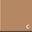
Piece: xx